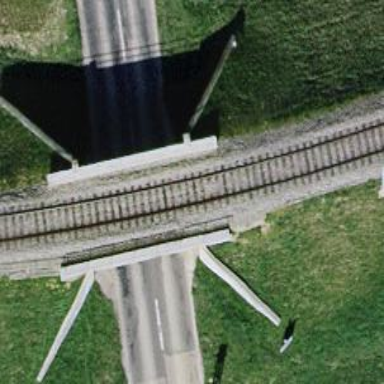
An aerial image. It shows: Bridge with single railway track electrified by contact line.